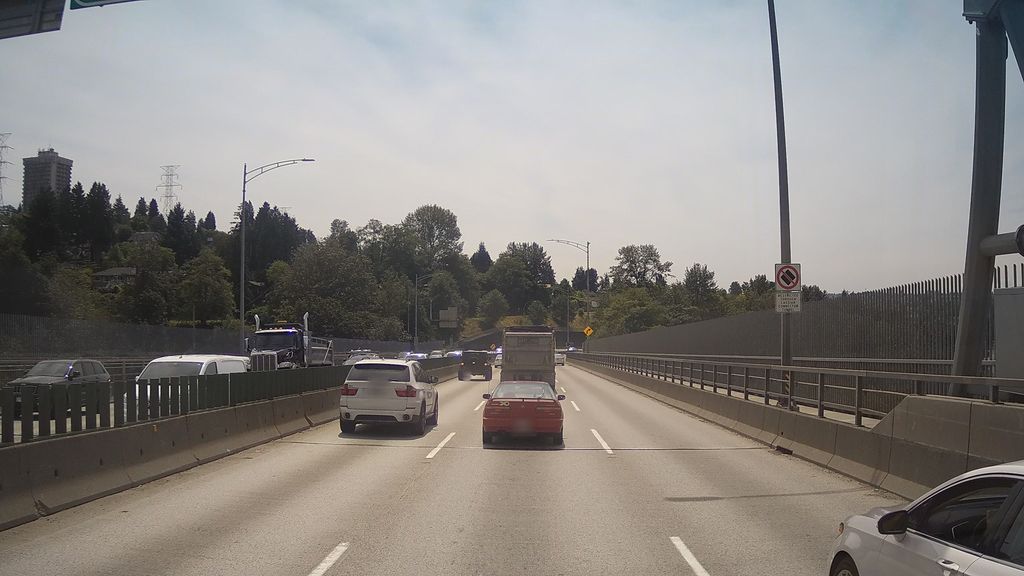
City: vancouver